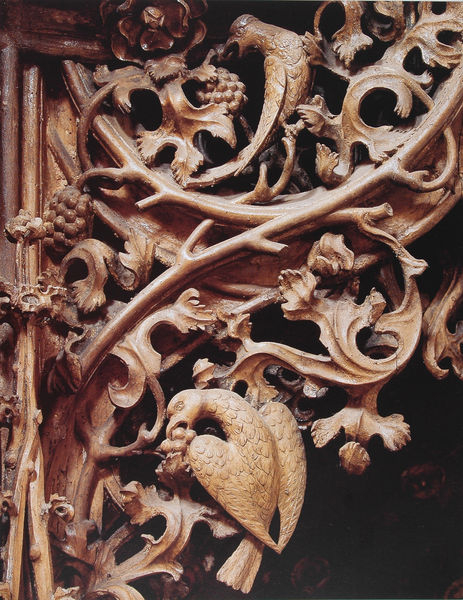
Titel: Hochaltar, Mittelschrein, Weinlaub-Baldachin über der hl. Margarete (Detail)
Künstler: unbekannt
Standort: Lorch am Rhein
Institution: St. Martin
Schlagwörter: adler, baum, blätter, feder, flügel, laub, vogel, äste, bewegung, blume, blumen, braun, geschwungen, holz, pfeiler, schmuck, säule, blüte, blüten, gebäude, rose, tiere, beige, ornament, augen, federn, gefieder, rahmen, taube, hals, ast, vögel, zweige, kirche, blatt, pflanzen, gotik, ranken, skulptur, trauben, bewegt, schwanz, relief, schnabel, bogen, zwei, dekoration, essen, wein, jugendstil, detail, ornamente, verzierung, bronze, plastik, tor, foto, fotografie, tauben, beeren, schnäbel, altar, ranke, schnitzerei, organisch, fragment, weintrauben, federkleid, sandstein, geäst, laubwerk, fressen, chor, rebe, reben, weinstock, geschnitzt, schnitzen, bildhauer, akanthus, akantus, arkantus, kirchenbau, baukunst, kreuzblume, spätgotik, gesprenge, schnitzaltar, ulm, chorgestühl, picken, riemenschneider, ajour, aust, falsch, holzschniterzei, astwerk, beichtstuhl, beichstuhl, egschnitzt, weinstcok, #blätte